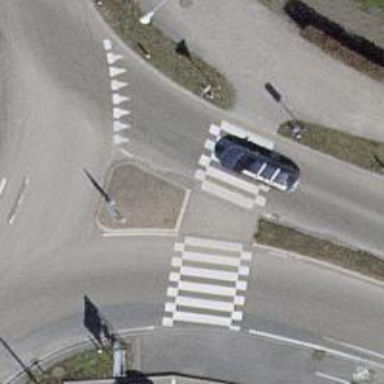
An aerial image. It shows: Marked zebra crossing with white-colored island in the middle.